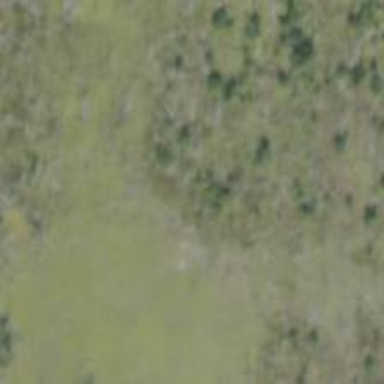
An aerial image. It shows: Saltmarsh wetland with plant community of Saltwater Marshes/Halophytic Herbaceous Prairie.